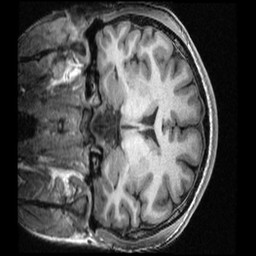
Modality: T1w
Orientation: coronal
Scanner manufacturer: ge
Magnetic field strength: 3 T
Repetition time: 0.007692 s
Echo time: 0.002936 s